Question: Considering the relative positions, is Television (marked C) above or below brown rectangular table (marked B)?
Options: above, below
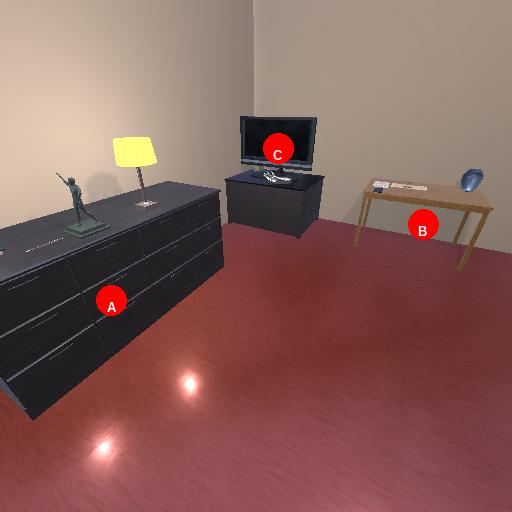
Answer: above